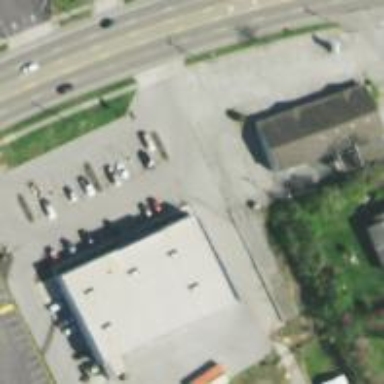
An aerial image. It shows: Hardware shop located within building.